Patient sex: F
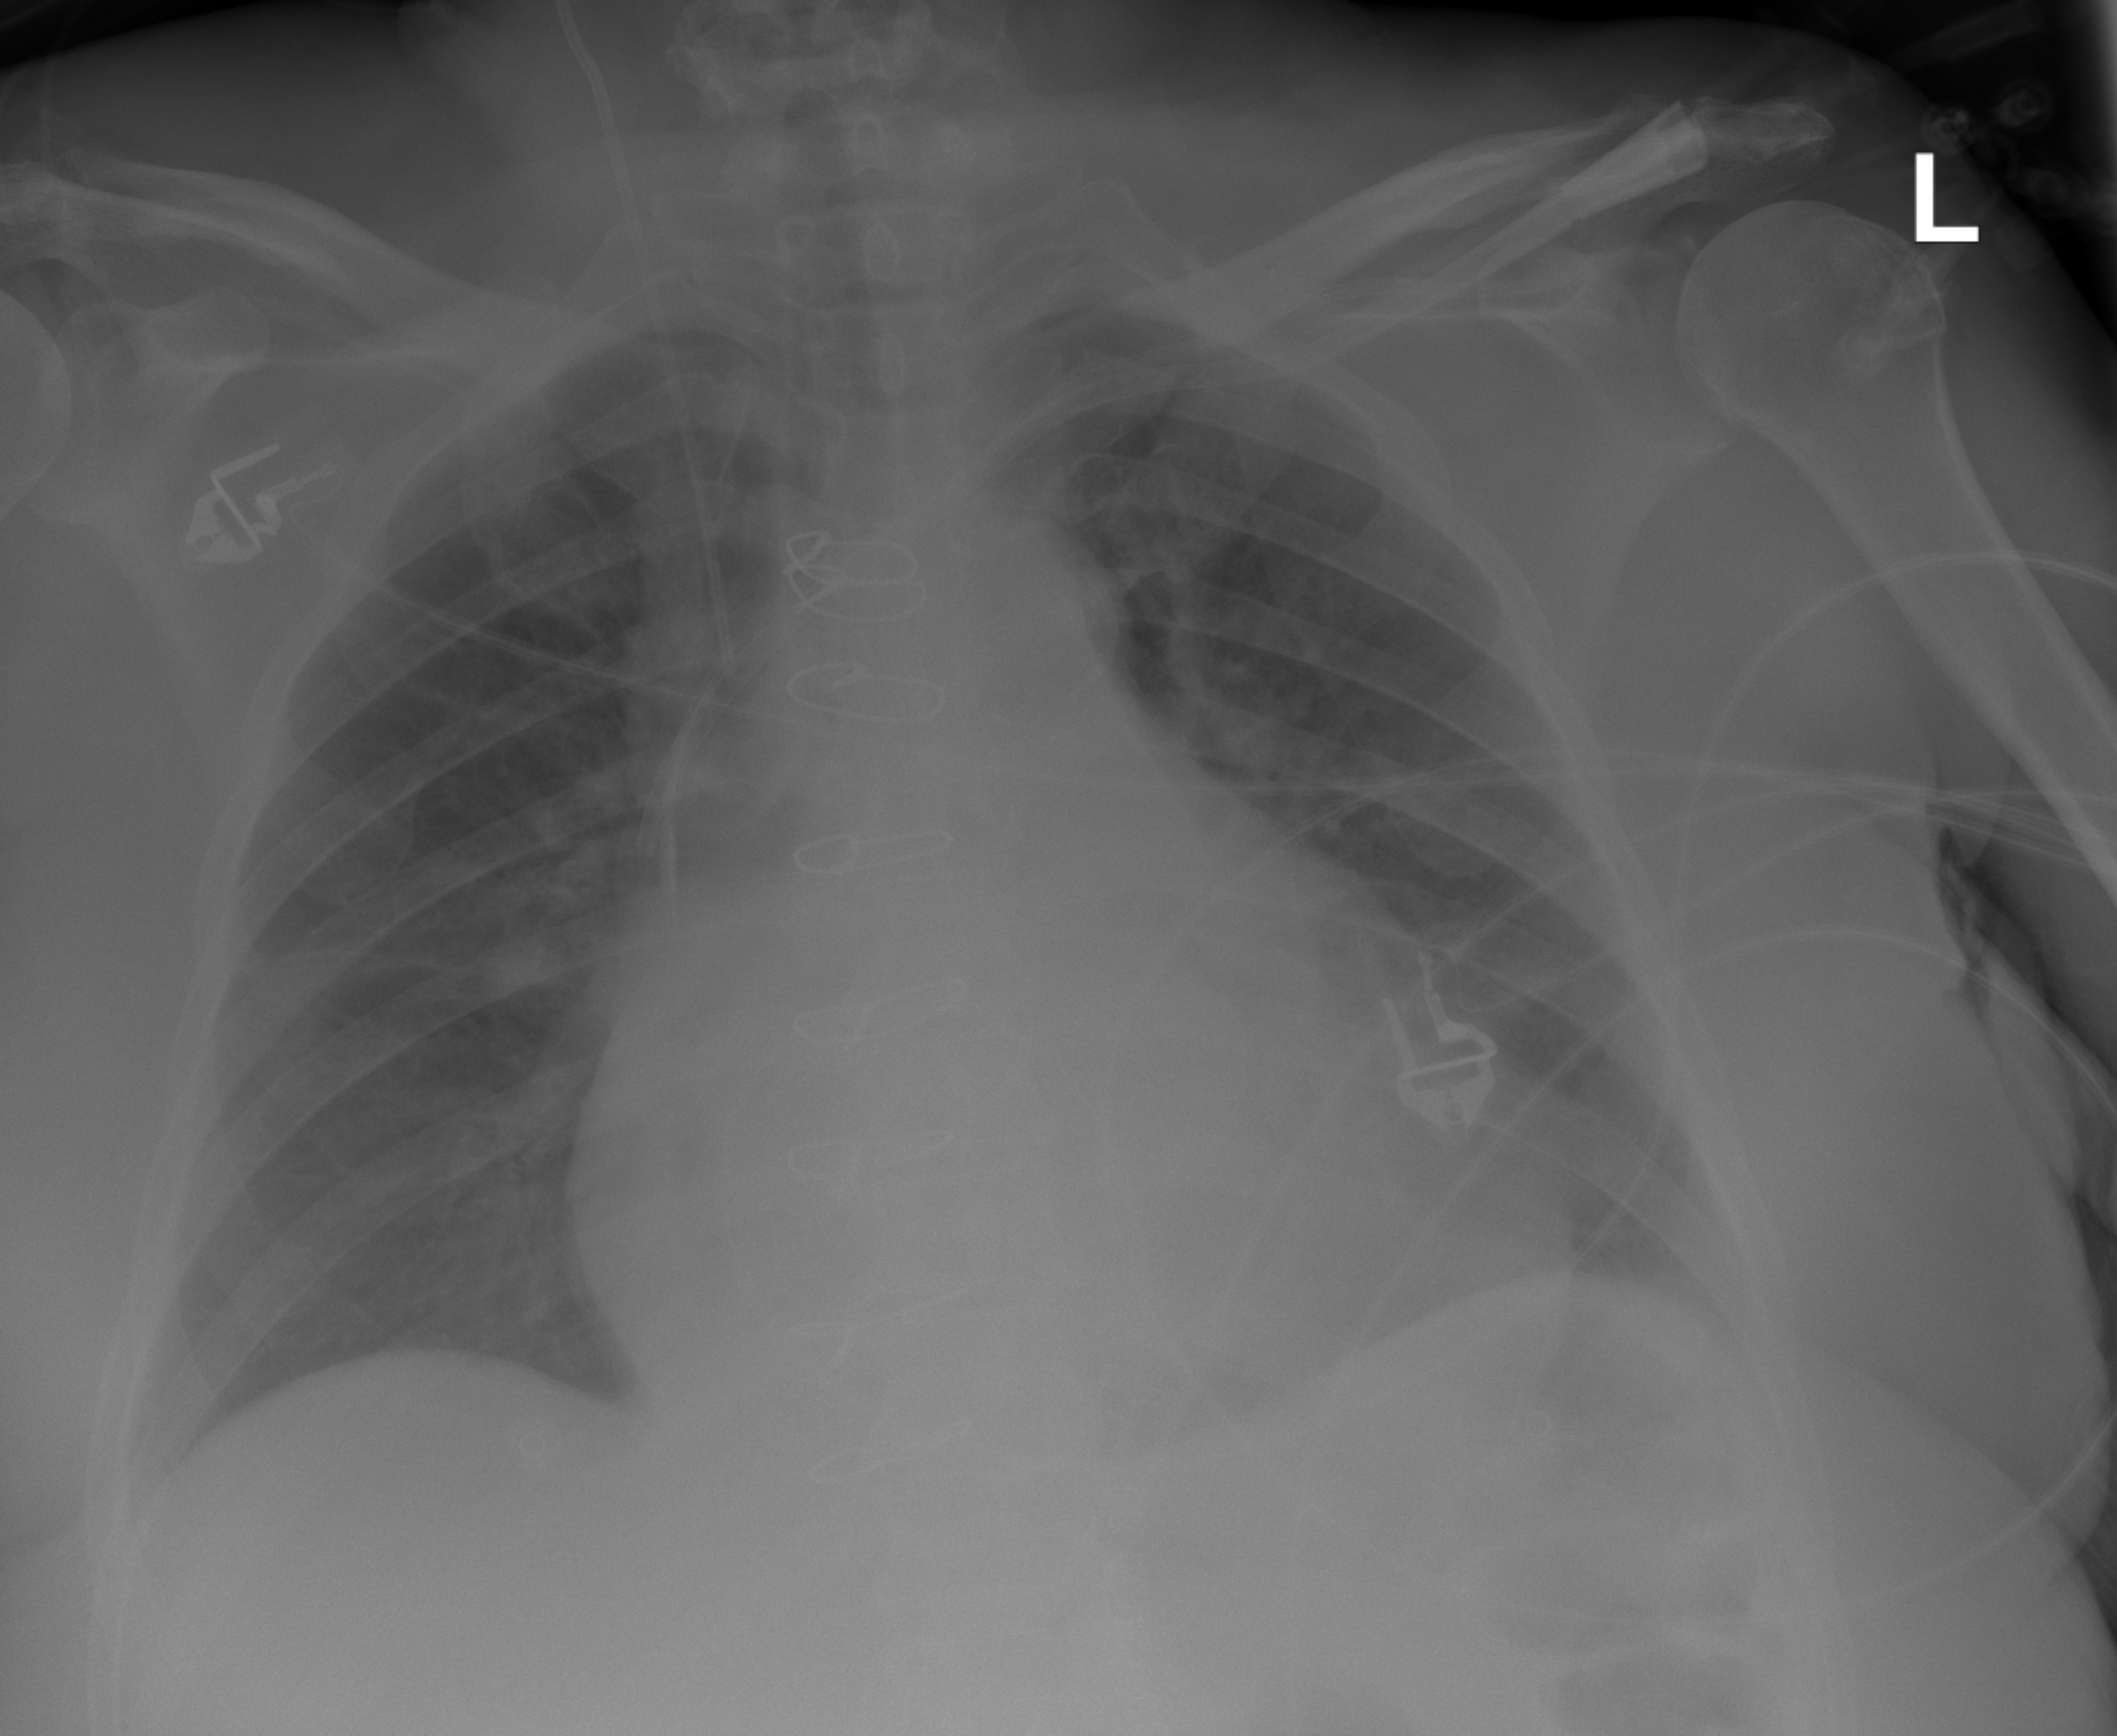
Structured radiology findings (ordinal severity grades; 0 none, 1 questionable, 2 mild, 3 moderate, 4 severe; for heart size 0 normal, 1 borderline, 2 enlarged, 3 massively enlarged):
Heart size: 2
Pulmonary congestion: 2
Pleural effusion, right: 0
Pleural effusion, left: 0
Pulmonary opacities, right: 2
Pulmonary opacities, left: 2
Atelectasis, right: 0
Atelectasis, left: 0